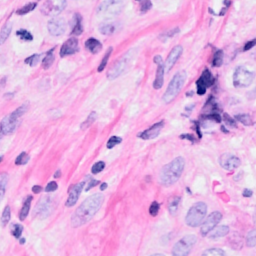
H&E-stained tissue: Breast